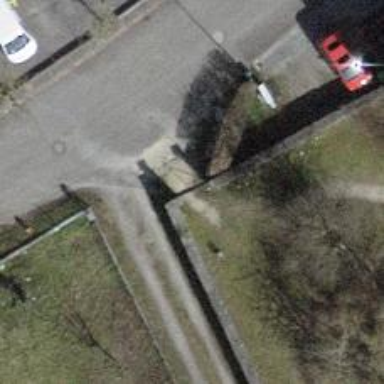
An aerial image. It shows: Gate.